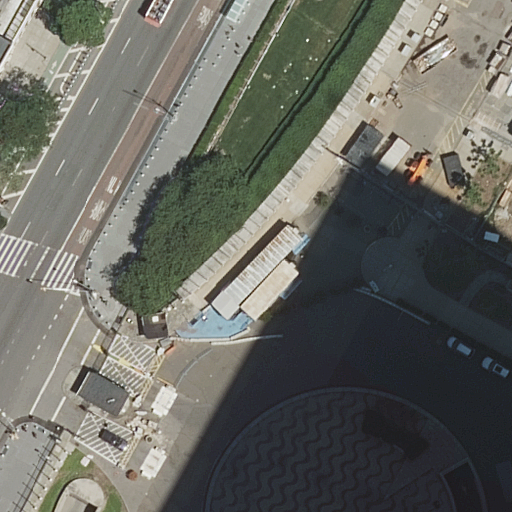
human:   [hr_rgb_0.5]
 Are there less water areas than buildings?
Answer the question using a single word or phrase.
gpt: yes

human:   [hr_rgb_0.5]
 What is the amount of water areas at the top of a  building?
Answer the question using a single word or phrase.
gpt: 0

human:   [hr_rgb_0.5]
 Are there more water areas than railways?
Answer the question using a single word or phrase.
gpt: yes

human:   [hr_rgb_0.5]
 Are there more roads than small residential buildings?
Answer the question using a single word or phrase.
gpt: yes

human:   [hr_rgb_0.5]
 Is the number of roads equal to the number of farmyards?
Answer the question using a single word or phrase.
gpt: no

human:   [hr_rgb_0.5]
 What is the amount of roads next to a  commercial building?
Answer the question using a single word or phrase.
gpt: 0

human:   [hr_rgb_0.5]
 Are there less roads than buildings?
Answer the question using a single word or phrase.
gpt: no

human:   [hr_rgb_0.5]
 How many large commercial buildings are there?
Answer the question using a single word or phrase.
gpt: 0

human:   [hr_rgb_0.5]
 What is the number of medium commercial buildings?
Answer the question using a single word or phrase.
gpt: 0

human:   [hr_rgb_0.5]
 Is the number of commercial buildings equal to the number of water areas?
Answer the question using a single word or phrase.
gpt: no

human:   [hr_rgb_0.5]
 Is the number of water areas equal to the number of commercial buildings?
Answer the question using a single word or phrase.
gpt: no

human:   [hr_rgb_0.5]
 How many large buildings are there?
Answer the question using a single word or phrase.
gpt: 0

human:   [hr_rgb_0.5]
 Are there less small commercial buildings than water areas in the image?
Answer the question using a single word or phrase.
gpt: yes

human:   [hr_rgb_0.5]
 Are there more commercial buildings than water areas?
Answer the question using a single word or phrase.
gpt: no

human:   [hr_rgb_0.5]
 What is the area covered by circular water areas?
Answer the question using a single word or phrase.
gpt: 0m2

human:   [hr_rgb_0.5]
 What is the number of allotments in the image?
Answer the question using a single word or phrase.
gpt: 0

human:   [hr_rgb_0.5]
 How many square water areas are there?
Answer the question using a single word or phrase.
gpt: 0

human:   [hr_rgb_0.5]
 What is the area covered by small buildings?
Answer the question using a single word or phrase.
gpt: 53m2

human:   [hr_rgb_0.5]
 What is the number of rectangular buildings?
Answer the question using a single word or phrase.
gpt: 1

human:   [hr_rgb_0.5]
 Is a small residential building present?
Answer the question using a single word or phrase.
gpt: yes

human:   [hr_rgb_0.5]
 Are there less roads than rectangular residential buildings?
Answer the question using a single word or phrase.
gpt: no

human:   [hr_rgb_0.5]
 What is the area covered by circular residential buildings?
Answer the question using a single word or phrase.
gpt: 0m2

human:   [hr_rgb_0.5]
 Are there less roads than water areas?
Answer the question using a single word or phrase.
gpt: no

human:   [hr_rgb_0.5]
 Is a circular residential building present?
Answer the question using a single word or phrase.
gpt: no

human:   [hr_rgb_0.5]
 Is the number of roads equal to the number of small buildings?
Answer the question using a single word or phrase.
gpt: no

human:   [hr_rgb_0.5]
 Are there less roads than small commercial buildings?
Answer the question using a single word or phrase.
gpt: no

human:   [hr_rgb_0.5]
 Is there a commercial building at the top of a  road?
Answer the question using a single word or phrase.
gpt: no

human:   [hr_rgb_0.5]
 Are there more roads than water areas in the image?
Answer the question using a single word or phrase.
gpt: yes

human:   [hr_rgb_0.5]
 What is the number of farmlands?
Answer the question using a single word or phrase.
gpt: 0

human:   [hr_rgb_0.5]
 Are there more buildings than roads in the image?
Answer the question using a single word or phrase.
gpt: no

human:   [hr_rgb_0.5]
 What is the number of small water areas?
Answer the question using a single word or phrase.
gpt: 0

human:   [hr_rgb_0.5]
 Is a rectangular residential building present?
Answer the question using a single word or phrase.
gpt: yes

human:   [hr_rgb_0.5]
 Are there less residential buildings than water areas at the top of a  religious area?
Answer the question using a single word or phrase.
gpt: no

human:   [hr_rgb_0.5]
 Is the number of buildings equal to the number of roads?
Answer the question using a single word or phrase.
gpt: no

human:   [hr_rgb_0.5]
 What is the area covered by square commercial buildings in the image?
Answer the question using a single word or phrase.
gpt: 0m2

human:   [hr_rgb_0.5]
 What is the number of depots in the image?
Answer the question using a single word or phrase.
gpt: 0